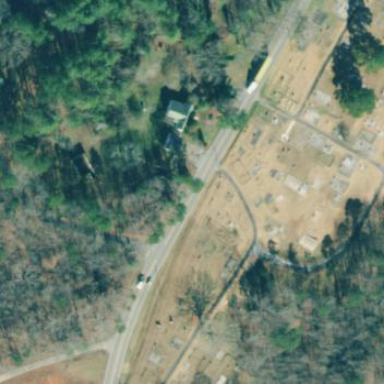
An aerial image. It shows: Cemetery.